Question: Now this can be done easily with tables, however, i want to know if there is sensible non table way to do this.
What i want is lets say labels on one side, left side top to bottom of greatly varying length. And input elements often multiple per line on other side however all input elements align at the same left edge which is about 100px away from all their labels and is not based on the length of the label.
I could use tables or css tables...however is there another way. Because It seems not very good idea especially to update and maintain a structure that is related but divided into separate entities.
I want to so that if it's possible to do this layout if possible without using tables/css tables...but if that is unpractical let me know.
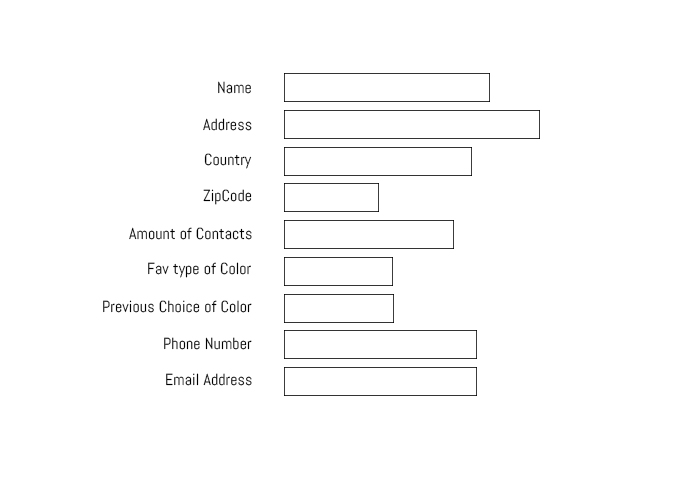
Answer: Easy peasy!
1. Wrap both your label and field with a <label> tag.
2. Wrap the label text with a <span>.
3. Style the <label> with display: block.
4. Style the <span> with display: inline-block with a width.
---
'''
<form>
<label>
<span>Name</span>
<input type="text" />
</label>
<label>
<span>Email</span>
<input type="email" />
</label>
<label>
<span>Password</span>
<input type="password" />
</label>
</form>
'''
'''
label
{
display: block;
}
label span
{
display: inline-block;
text-align: right;
width: 100px;
}
'''
---
: <URL>